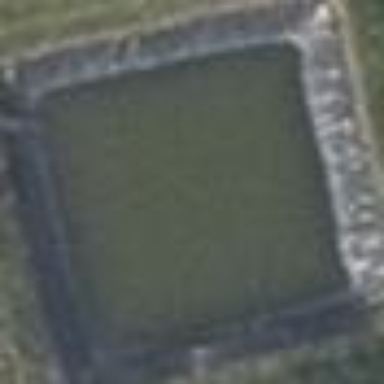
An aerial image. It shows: Reservoir with emergency fire water pond. It is natural water feature.